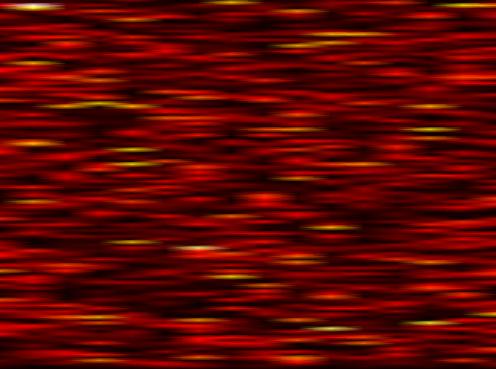
Label: FBMC